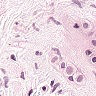
Metastatic tissue present: no